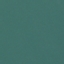
Label: SeaLake